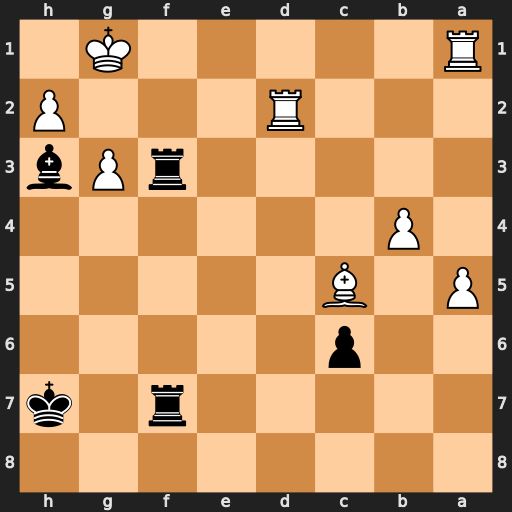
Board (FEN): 8/5r1k/2p5/P1B5/1P6/5rPb/3R3P/R5K1
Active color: b
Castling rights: -
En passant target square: -
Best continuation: Rf1+ Rxf1 Rxf1#